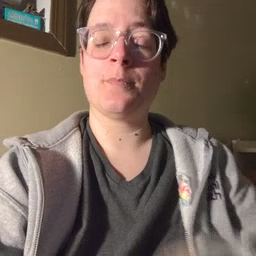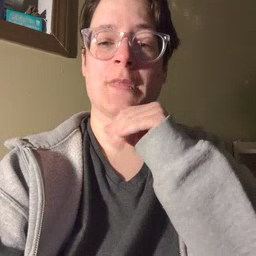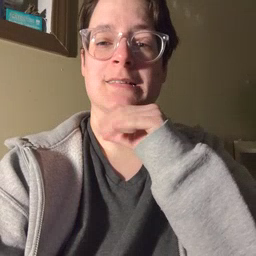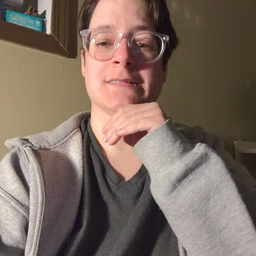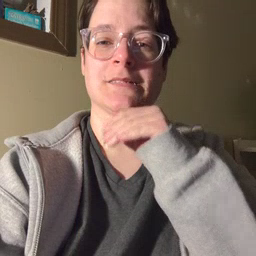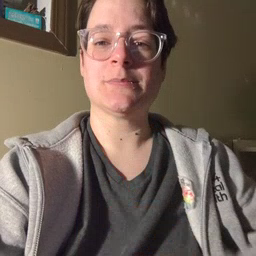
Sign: pig